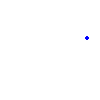
Particle: proton